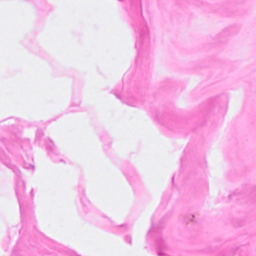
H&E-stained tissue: Breast